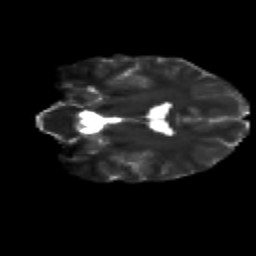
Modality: T2w
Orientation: coronal
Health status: healthy
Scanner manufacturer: siemens
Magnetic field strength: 3 T
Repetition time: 12 s
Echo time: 0.092 s